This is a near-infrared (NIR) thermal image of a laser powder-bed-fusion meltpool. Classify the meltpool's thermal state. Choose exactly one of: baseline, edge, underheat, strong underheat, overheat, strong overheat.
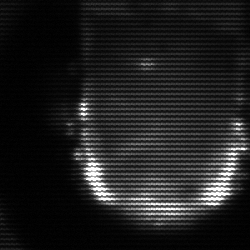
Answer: baseline